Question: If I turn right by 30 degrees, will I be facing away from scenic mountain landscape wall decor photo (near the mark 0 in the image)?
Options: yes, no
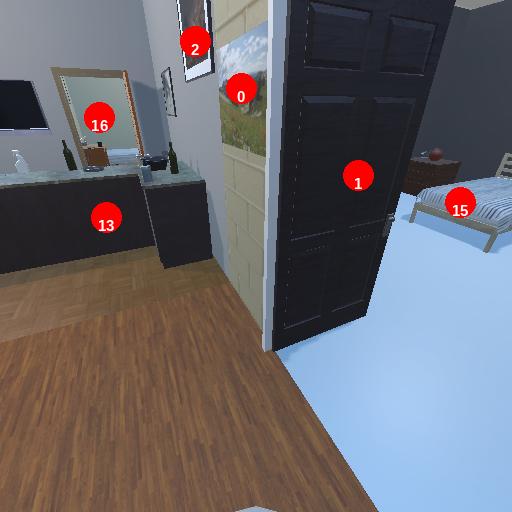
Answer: yes